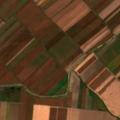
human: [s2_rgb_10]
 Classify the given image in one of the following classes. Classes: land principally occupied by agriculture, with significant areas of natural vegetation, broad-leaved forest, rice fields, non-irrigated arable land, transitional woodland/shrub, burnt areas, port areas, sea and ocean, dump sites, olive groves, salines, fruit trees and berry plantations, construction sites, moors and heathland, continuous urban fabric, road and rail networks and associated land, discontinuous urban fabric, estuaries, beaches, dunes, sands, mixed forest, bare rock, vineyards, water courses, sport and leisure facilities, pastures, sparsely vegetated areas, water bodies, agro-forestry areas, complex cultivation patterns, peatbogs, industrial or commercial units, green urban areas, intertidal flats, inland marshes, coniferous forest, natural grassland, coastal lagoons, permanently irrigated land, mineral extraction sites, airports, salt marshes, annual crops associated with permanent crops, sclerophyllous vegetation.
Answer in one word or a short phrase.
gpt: non-irrigated arable land